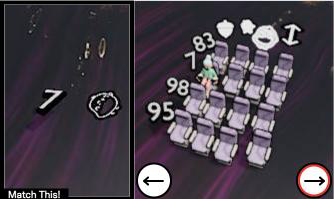
Task: seats
Answer: no